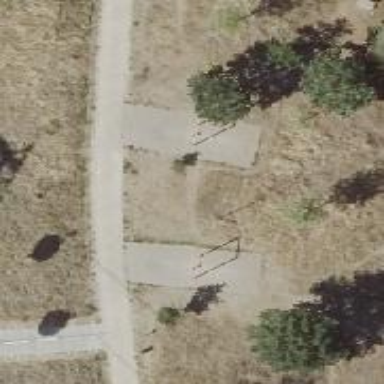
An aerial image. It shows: Playground featuring swings.